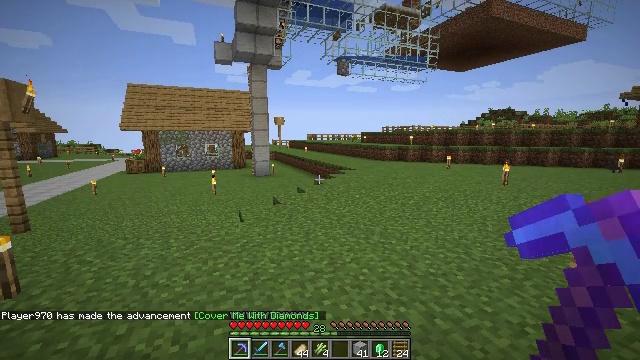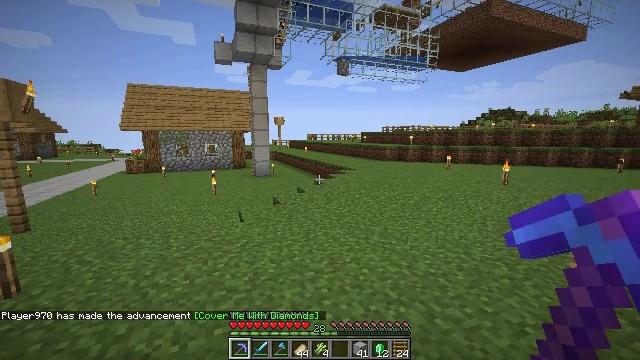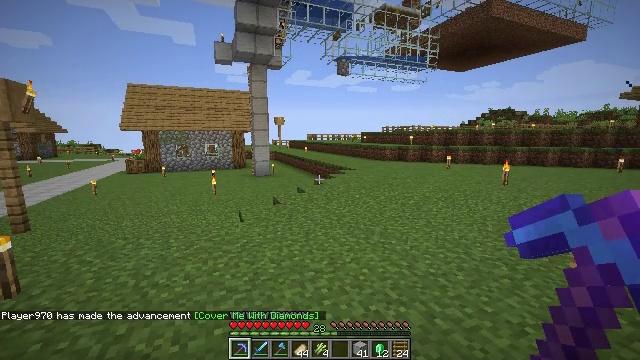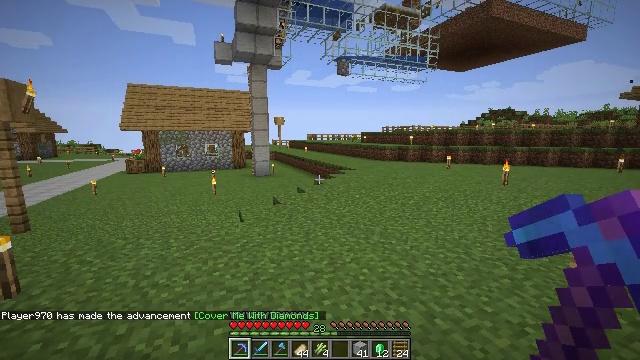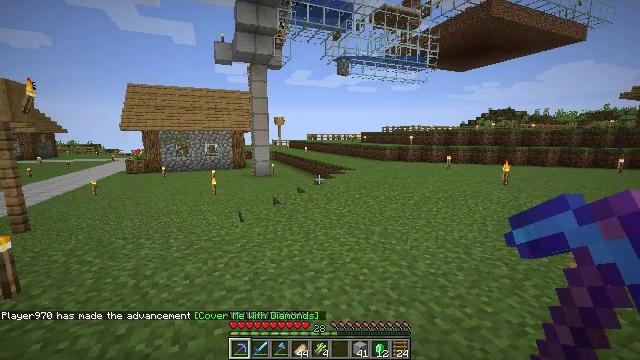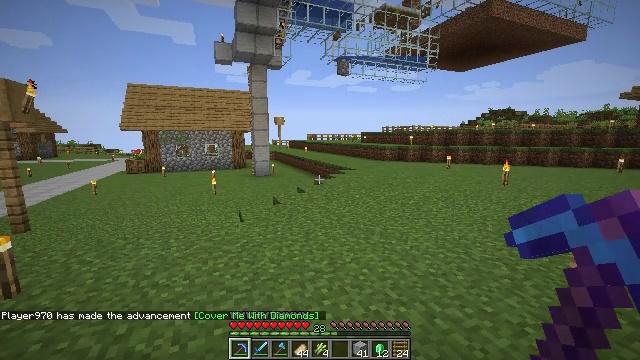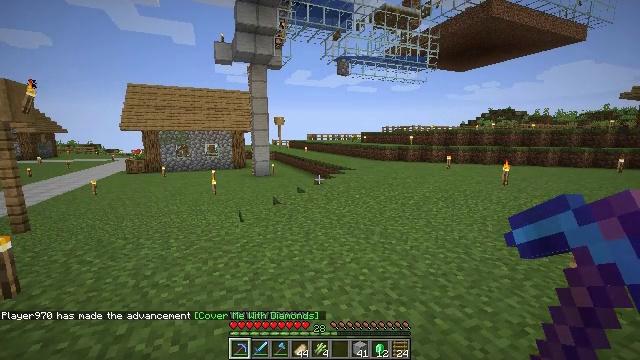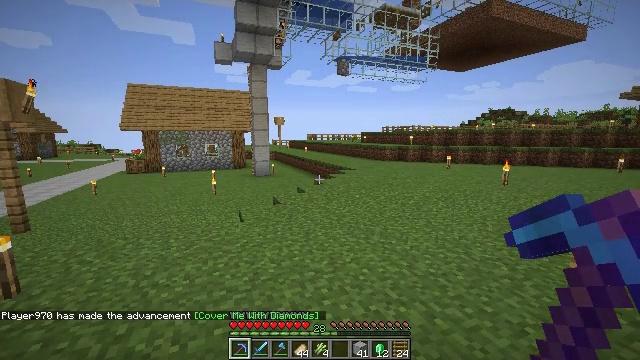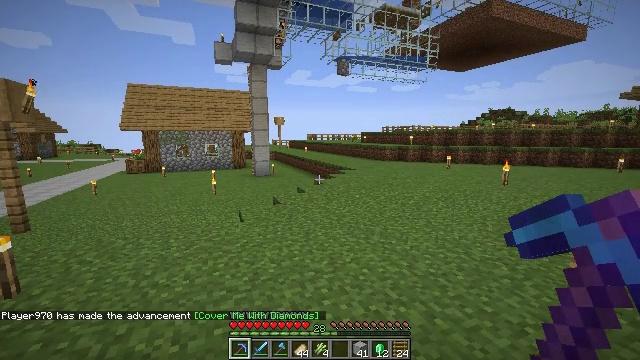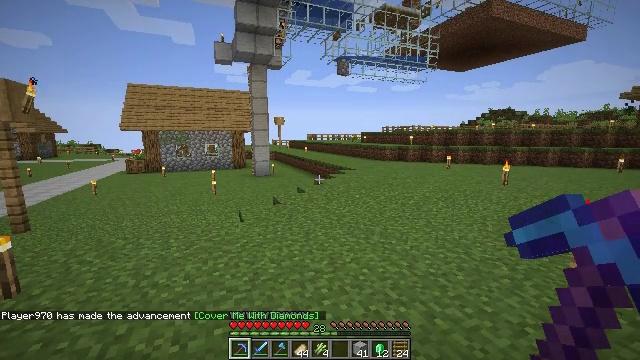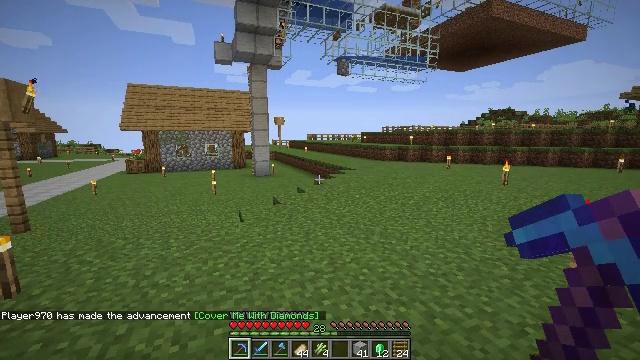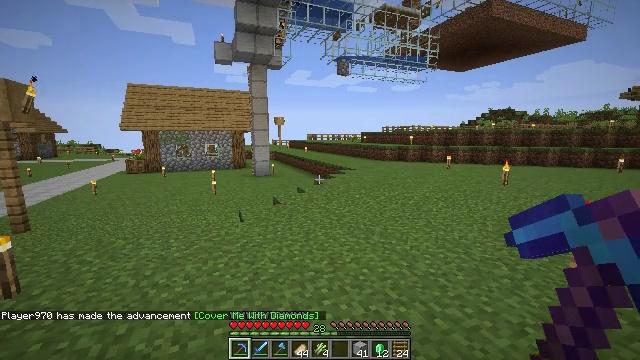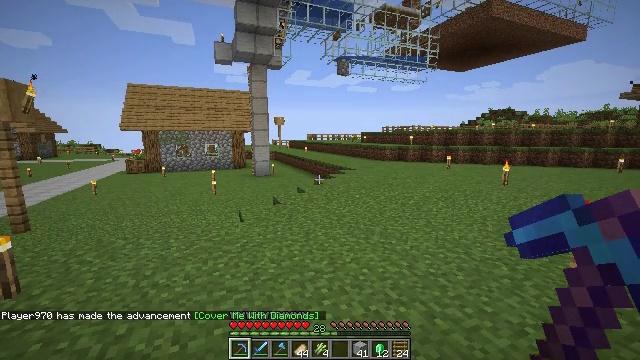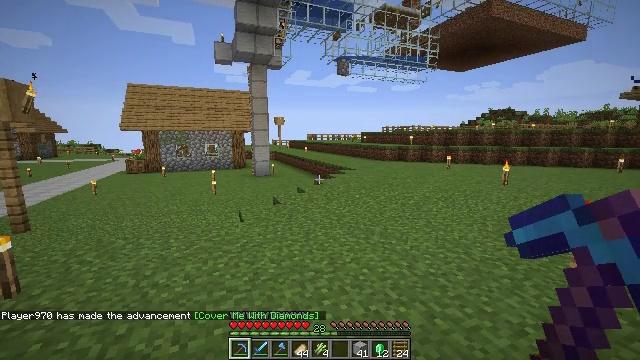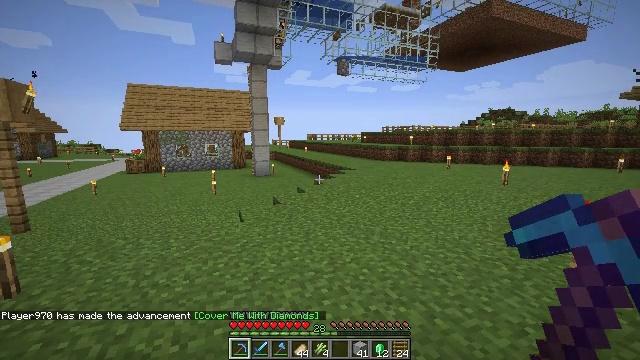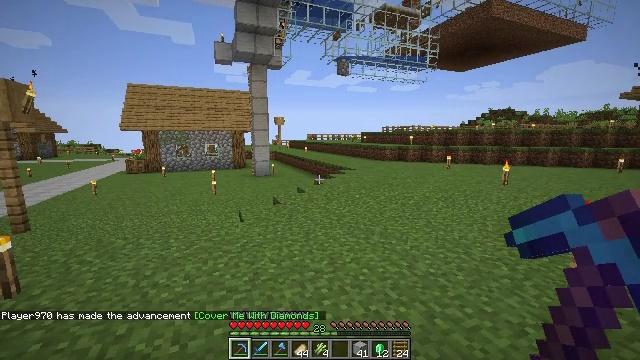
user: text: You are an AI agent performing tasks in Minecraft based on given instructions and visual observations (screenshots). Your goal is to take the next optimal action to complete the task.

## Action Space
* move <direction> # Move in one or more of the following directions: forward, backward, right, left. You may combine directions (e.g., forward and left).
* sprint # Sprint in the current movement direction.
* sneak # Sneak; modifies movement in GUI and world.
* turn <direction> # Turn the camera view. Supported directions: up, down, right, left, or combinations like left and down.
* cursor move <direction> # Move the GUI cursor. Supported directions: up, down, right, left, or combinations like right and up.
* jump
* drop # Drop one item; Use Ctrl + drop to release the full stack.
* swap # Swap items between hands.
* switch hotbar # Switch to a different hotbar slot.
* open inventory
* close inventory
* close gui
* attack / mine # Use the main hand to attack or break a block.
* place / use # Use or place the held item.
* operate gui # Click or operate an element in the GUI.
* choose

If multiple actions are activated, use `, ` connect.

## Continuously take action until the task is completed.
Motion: motion action
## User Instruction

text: Harvest sugar cane from the plant.
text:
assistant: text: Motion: no_op
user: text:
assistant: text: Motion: no_op
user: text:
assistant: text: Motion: no_op
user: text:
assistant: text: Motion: no_op
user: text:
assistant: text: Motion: no_op
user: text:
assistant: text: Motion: no_op
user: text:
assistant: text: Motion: no_op
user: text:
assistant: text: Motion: no_op
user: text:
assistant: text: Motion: no_op
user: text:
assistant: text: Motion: no_op
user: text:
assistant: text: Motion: no_op
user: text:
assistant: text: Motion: no_op
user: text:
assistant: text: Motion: no_op
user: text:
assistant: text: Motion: no_op
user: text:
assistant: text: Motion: no_op
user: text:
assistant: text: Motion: no_op
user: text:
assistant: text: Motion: no_op
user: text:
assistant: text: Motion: no_op
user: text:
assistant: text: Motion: no_op
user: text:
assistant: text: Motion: no_op
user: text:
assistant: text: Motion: no_op
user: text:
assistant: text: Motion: no_op
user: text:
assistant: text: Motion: no_op
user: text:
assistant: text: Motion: no_op
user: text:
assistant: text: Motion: no_op
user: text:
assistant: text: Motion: no_op
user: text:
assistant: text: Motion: no_op
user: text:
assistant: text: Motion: no_op
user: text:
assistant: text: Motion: no_op
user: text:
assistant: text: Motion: no_op